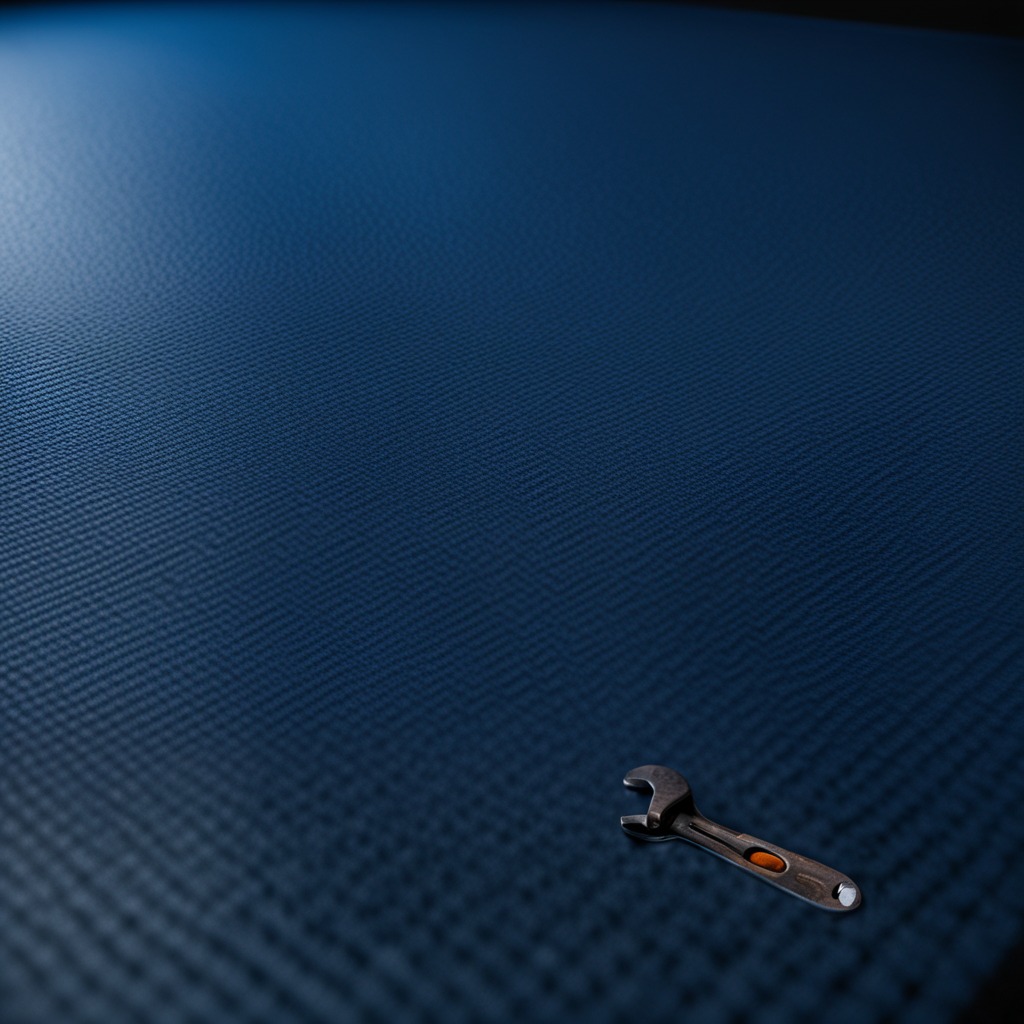
An wrench is lying on the granite tabletop.